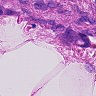
Metastatic tissue present: yes